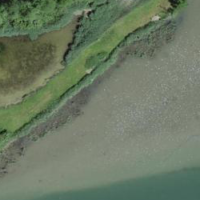
EUNIS habitat code: 47
Species observed at this site:
Corvus corone
Podiceps cristatus
Turdus philomelos
Fulica atra
Turdus viscivorus
Aegithalos caudatus
Buteo buteo
Sylvia atricapilla
Chroicocephalus ridibundus
Phylloscopus collybita
Gallinula chloropus
Cygnus olor
Erithacus rubecula
Phoenicurus ochruros
Sitta europaea
Garrulus glandarius
Picus viridis
Corvus corax
Cyanistes caeruleus
Anas platyrhynchos
Sturnus vulgaris
Chloris chloris
Aythya fuligula
Fringilla coelebs
Passer domesticus
Remiz pendulinus
Turdus merula
Columba palumbus
Phalacrocorax carbo
Spatula clypeata
Mareca strepera
Parus major
Hirundo rustica
Milvus migrans
Milvus milvus
Turdus pilaris
Mergus merganser
Phylloscopus trochilus
Motacilla alba
Delichon urbicum